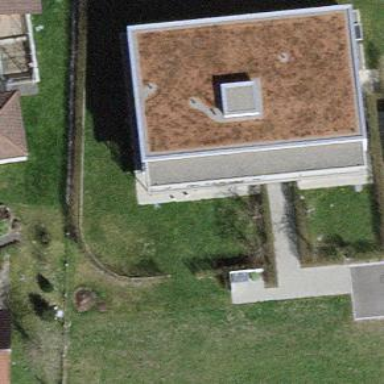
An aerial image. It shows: Building.